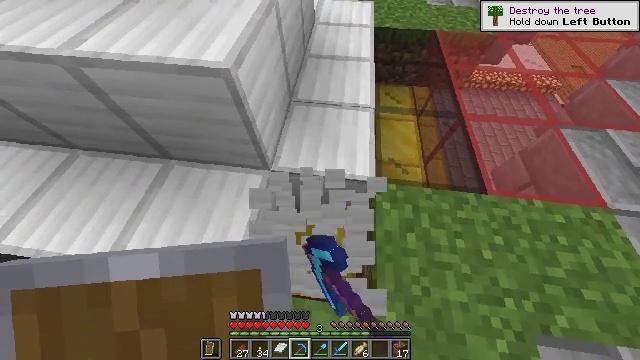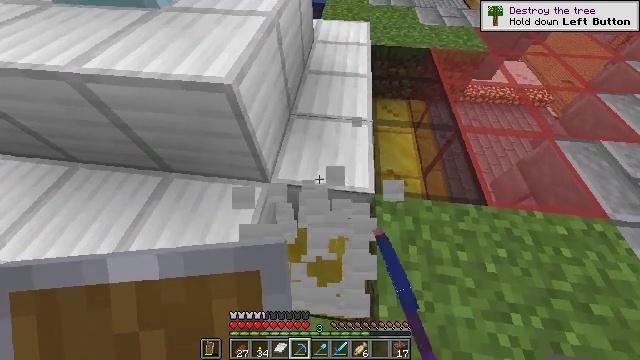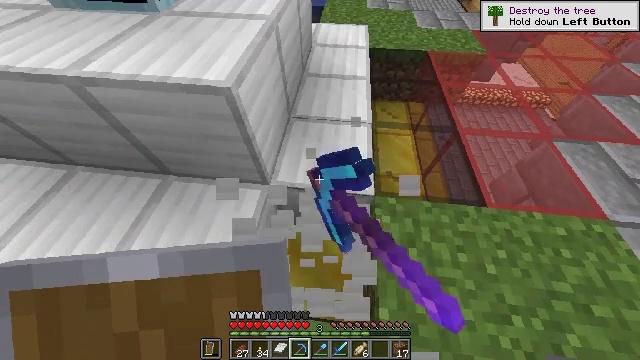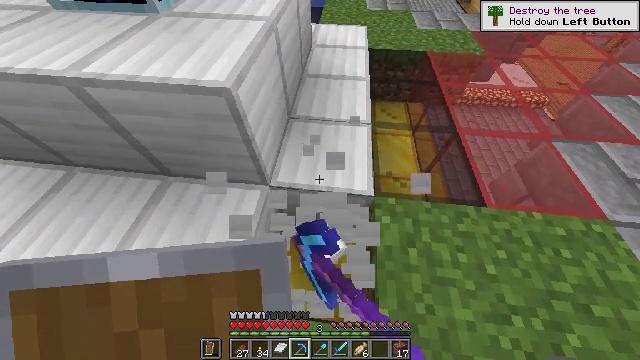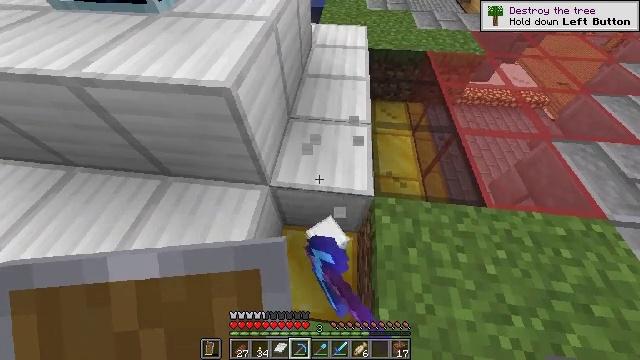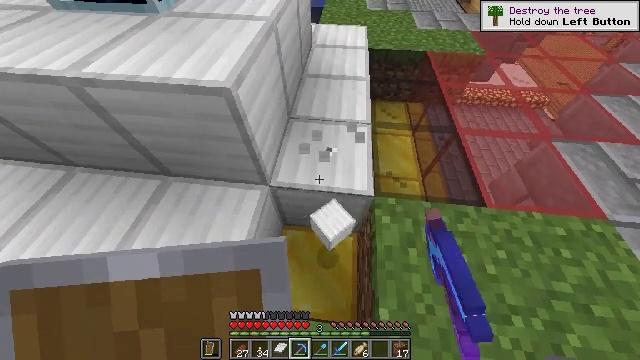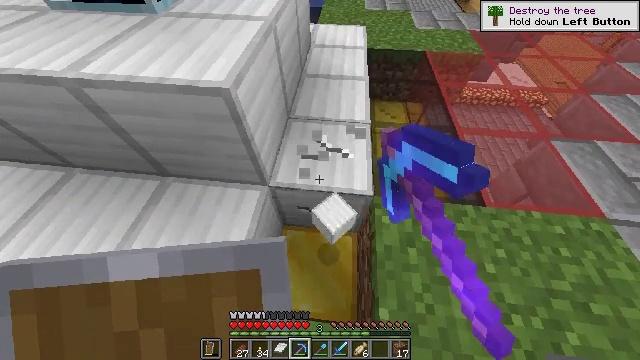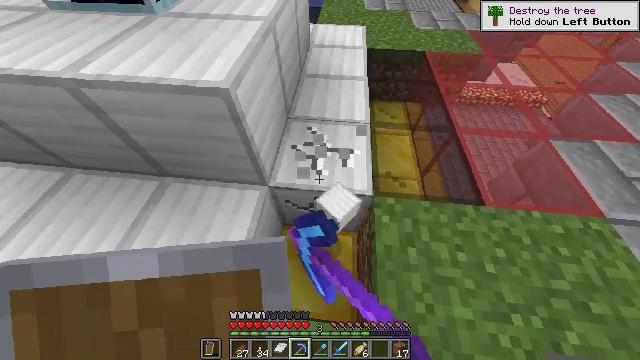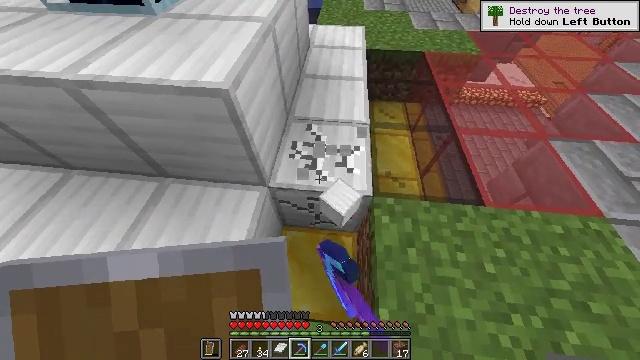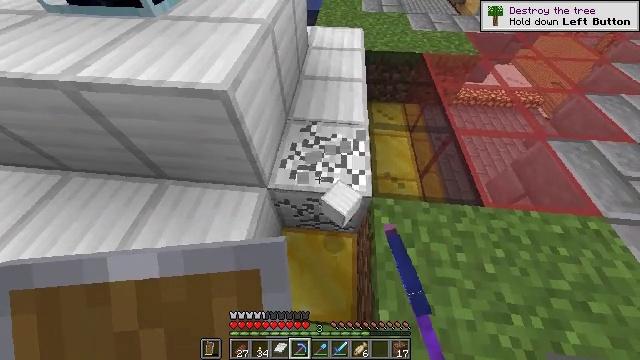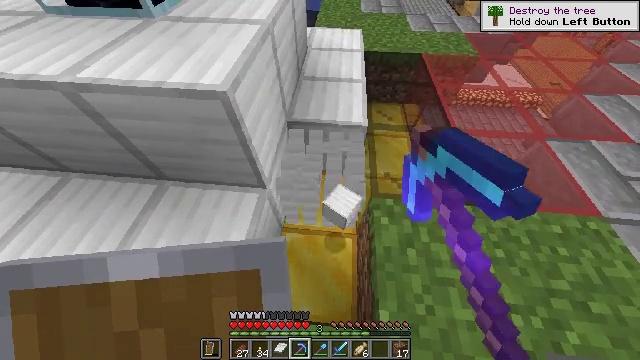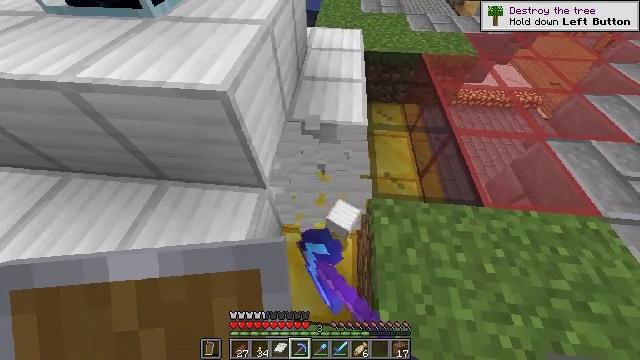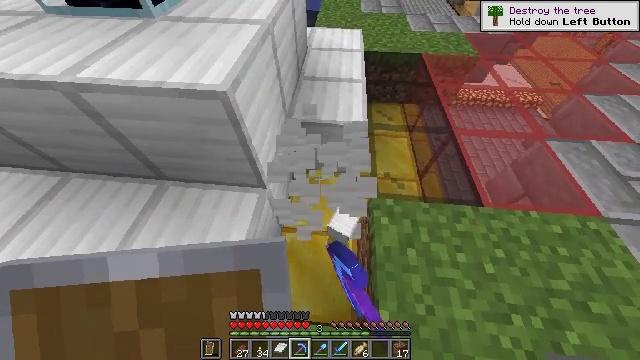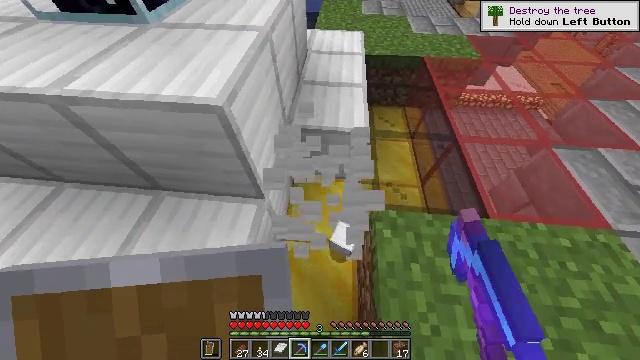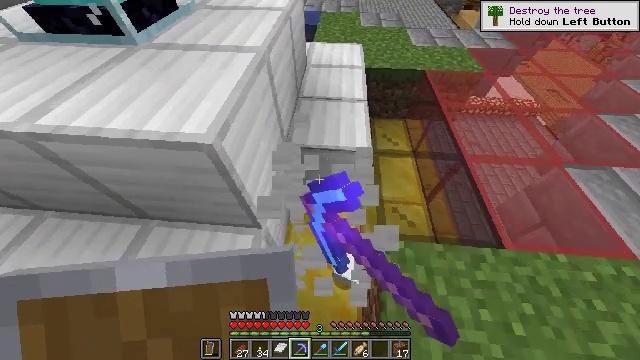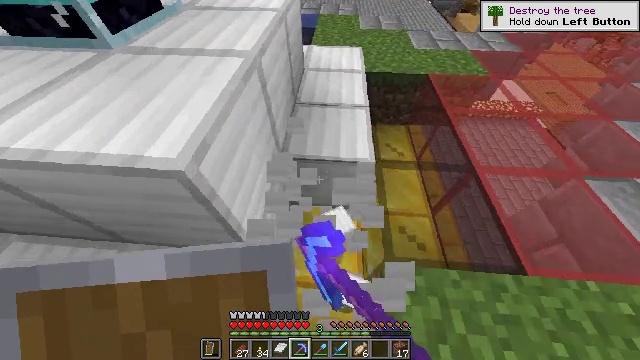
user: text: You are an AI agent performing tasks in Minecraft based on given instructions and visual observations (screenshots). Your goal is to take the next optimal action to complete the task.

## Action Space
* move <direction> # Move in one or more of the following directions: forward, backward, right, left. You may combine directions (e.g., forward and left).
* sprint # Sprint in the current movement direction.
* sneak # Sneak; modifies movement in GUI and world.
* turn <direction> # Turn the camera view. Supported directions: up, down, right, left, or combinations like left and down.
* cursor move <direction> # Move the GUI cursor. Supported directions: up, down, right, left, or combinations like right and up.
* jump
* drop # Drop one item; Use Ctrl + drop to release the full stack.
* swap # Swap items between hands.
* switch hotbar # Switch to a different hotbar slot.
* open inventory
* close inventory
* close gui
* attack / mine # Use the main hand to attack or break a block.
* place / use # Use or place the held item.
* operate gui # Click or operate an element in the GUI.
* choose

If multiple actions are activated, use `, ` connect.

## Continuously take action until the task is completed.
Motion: motion action
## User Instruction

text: Gather the iron block using a pickaxe.
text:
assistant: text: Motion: turn up, attack / mine
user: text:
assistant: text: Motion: attack / mine
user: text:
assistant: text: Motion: attack / mine
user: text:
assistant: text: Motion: attack / mine
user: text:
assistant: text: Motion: attack / mine
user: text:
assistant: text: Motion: attack / mine
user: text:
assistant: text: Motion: attack / mine
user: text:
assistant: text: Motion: attack / mine
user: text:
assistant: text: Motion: attack / mine
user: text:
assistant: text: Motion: attack / mine
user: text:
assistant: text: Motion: attack / mine
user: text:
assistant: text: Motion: attack / mine
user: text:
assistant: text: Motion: move forward, attack / mine
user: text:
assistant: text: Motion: move forward, turn up
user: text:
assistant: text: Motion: move forward
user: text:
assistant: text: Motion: move forward, turn up
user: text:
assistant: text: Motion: move forward, turn up
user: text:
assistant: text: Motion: no_op
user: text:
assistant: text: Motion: no_op
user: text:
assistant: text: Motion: no_op
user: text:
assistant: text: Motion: turn up, attack / mine
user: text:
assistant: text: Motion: turn up, attack / mine
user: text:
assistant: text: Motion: turn up, attack / mine
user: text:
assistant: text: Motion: attack / mine
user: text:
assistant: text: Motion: attack / mine
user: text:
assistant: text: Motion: attack / mine
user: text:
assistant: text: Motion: attack / mine
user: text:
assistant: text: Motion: attack / mine
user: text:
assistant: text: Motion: move forward, attack / mine
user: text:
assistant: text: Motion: move forward, attack / mine